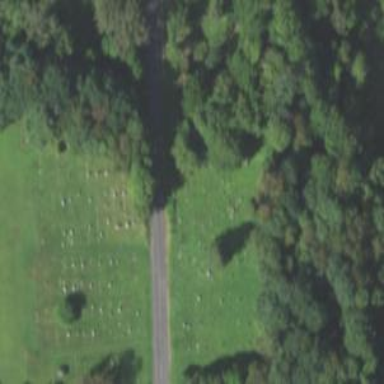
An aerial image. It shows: Cemetery.